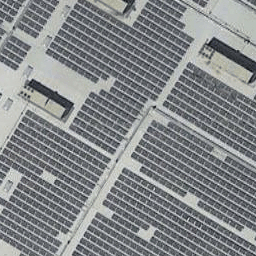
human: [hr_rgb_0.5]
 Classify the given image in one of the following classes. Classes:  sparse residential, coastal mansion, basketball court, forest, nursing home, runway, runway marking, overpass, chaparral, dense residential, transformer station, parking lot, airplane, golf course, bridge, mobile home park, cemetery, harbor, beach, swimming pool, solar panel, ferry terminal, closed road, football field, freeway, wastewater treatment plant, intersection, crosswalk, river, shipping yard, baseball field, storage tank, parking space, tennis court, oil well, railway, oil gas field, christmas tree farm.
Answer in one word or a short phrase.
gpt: solar panel